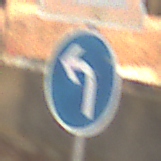
Verkehrszeichen: VorgeschriebeneFahrtrichtungLinks
Zusatzzeichen oben: Lichtzeichenanlage
Umgebung: Roofed, Suburban
Tageszeit: SunriseSunset
Wetter: Clear
Licht: Natural
Jahreszeit: NotSpecified
Kontrast: MediumContrast